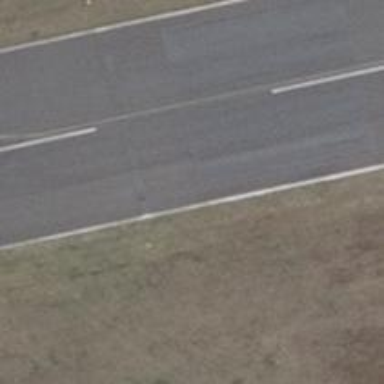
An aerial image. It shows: Runway edge aviation light.